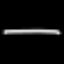
Label: line